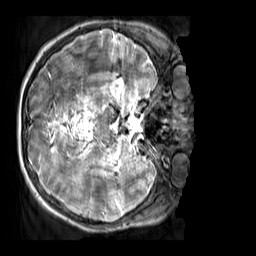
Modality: T2w
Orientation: axial
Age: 11
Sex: male
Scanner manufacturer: siemens
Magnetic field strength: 3 T
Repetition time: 3.2 s
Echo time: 0.408 s